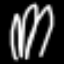
Label: fork